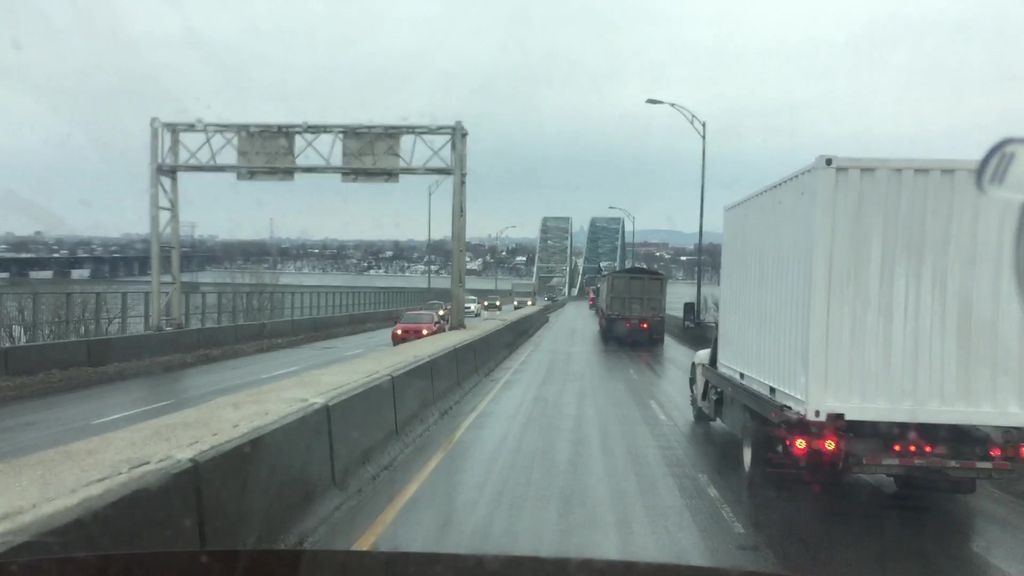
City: montreal